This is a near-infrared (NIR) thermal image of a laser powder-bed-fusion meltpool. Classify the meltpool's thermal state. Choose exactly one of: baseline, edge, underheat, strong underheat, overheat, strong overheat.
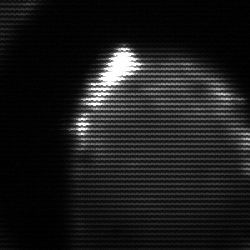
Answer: edge